Interaction volume radius: 10 \u00c5
Interaction volume height: 10 \u00c5
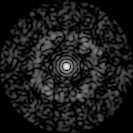
Disorder parameter: 0.7861